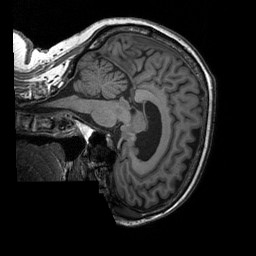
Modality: T1w
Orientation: sagittal
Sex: female
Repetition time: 1.95 s
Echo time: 0.026 s